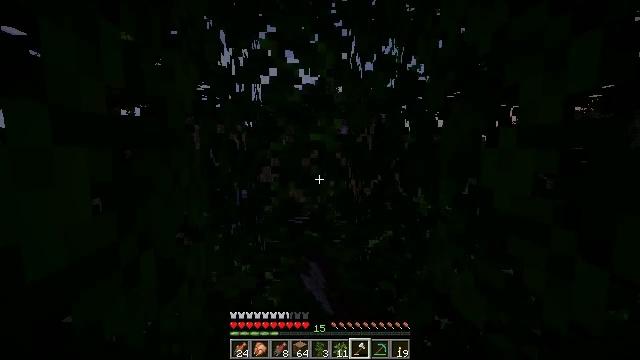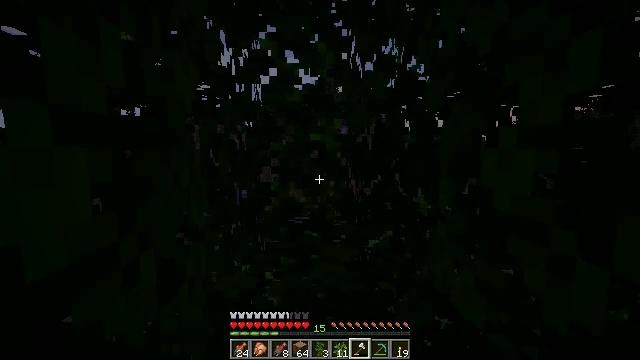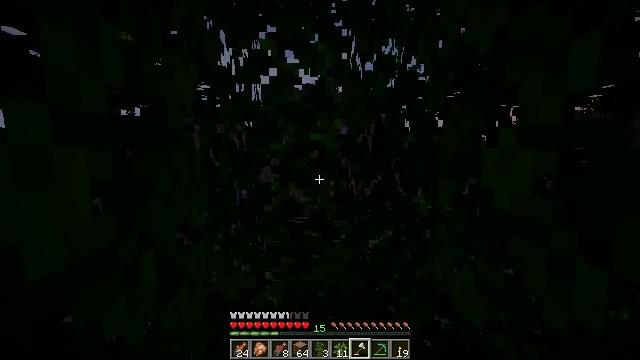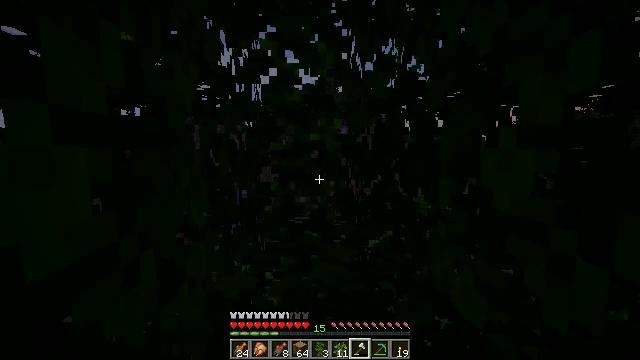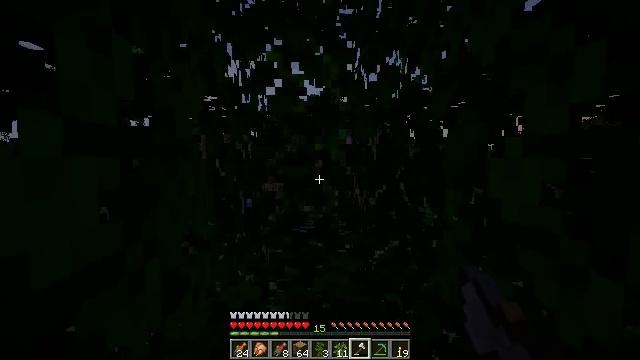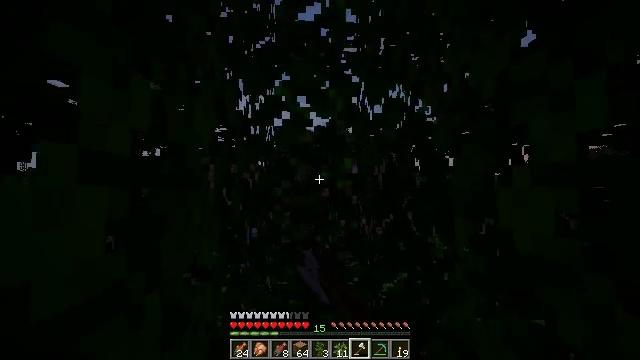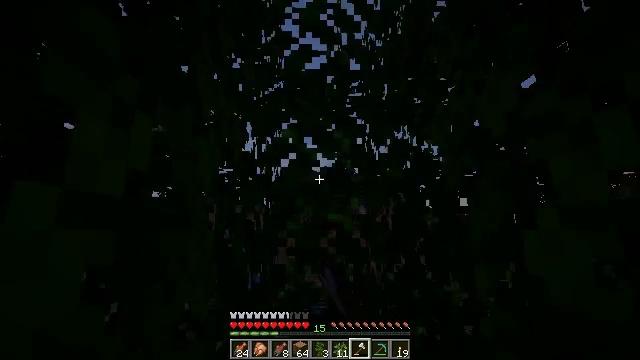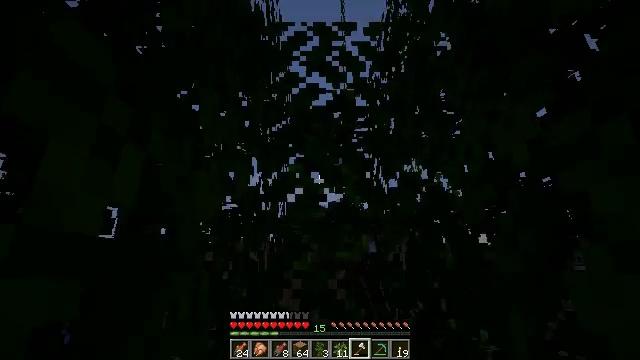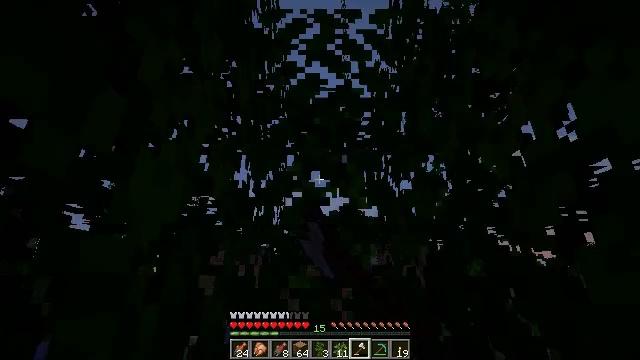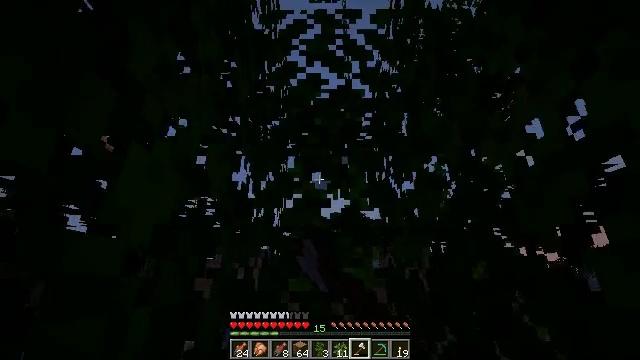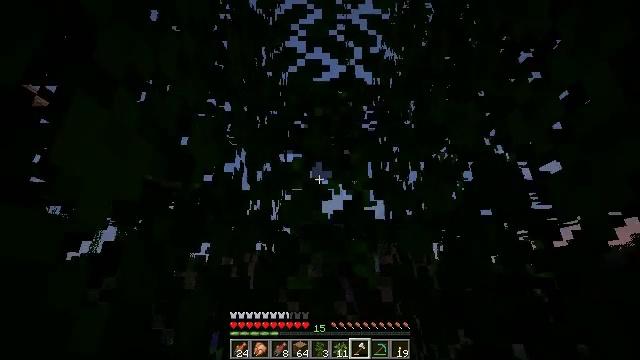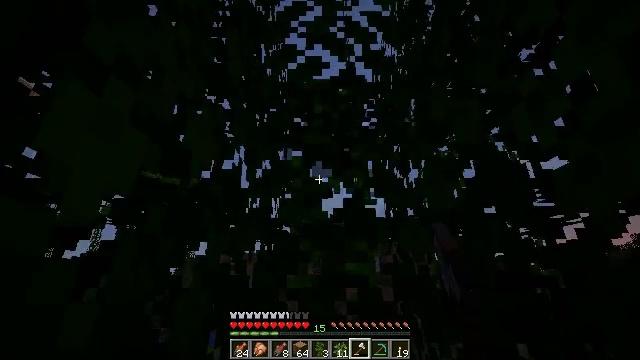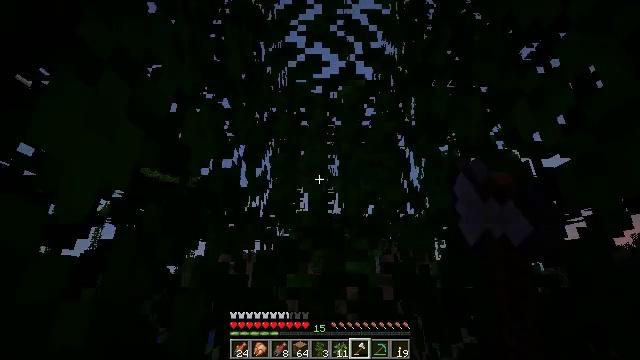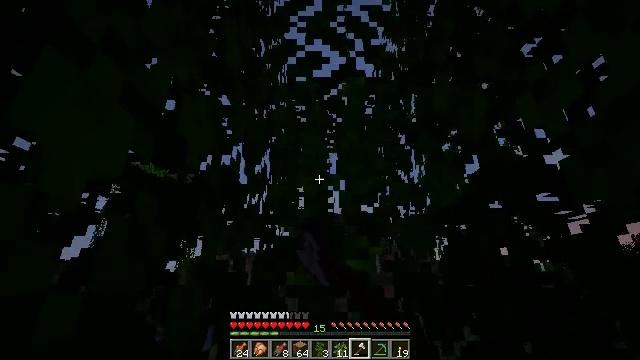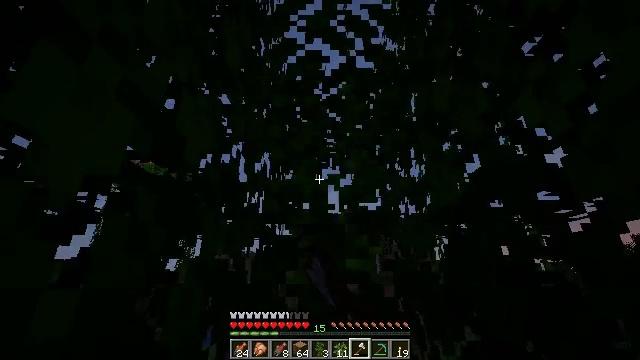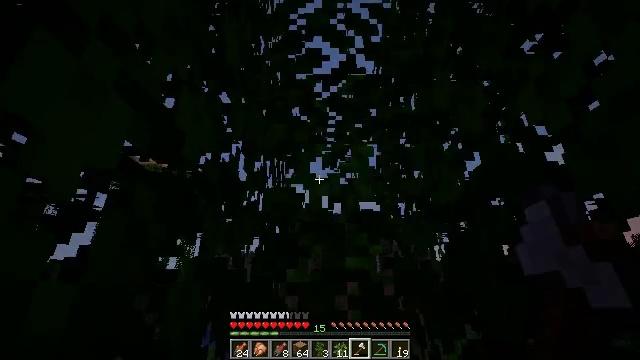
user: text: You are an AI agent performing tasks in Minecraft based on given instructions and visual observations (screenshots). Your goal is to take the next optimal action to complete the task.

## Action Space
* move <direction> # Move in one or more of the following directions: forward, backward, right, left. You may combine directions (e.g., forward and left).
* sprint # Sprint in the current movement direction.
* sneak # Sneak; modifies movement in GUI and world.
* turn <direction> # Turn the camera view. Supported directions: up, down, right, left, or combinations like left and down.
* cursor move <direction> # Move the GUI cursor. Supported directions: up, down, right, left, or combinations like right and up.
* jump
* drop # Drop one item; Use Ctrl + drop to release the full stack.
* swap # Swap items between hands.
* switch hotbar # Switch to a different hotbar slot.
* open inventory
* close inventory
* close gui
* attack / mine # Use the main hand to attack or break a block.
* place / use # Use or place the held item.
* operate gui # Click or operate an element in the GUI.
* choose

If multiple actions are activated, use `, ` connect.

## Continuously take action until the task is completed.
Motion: motion action
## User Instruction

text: Collect some oak leaves.
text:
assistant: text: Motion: attack / mine
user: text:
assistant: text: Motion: attack / mine
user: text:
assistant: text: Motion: attack / mine
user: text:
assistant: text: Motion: turn left and up, attack / mine
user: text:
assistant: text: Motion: turn left and up, attack / mine
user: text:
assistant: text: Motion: move forward, turn left and up, attack / mine
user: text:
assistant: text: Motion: move forward, turn left and up, attack / mine
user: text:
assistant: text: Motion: move forward, turn up, attack / mine
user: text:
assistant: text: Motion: attack / mine
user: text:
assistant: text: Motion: attack / mine
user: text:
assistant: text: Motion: attack / mine
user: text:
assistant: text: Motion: attack / mine
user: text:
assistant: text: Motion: attack / mine
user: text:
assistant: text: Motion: attack / mine
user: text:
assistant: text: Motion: attack / mine
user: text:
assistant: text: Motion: attack / mine
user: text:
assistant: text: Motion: attack / mine